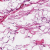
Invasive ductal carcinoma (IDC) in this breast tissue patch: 0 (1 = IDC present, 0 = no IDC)